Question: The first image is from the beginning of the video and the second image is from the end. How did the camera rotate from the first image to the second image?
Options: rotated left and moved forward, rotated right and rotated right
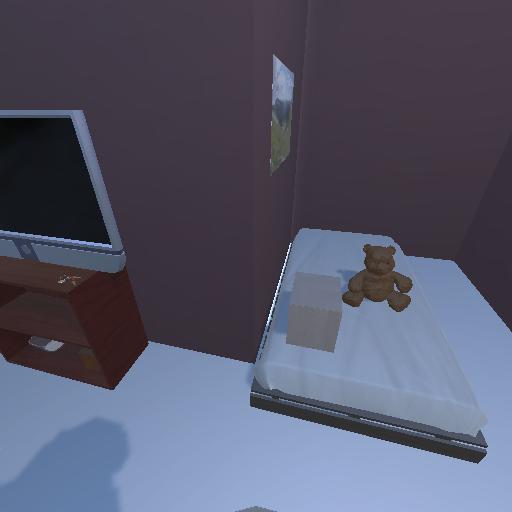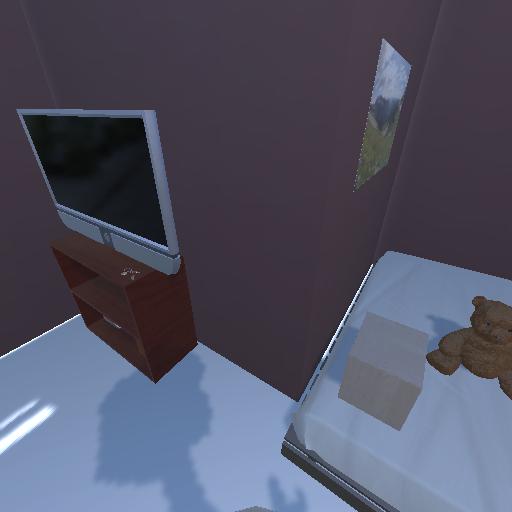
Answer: rotated left and moved forward